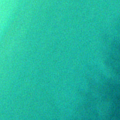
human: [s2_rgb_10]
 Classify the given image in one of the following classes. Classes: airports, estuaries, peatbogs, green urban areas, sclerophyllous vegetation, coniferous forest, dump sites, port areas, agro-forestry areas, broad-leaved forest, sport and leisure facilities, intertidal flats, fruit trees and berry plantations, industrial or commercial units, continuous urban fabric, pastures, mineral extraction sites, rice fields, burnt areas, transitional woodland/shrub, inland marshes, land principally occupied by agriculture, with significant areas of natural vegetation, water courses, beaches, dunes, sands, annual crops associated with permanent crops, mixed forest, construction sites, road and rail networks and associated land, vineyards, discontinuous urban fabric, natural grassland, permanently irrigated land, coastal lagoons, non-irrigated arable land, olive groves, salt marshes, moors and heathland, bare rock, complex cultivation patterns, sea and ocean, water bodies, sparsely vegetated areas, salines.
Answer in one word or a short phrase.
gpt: sea and ocean